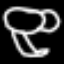
Label: frog